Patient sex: M
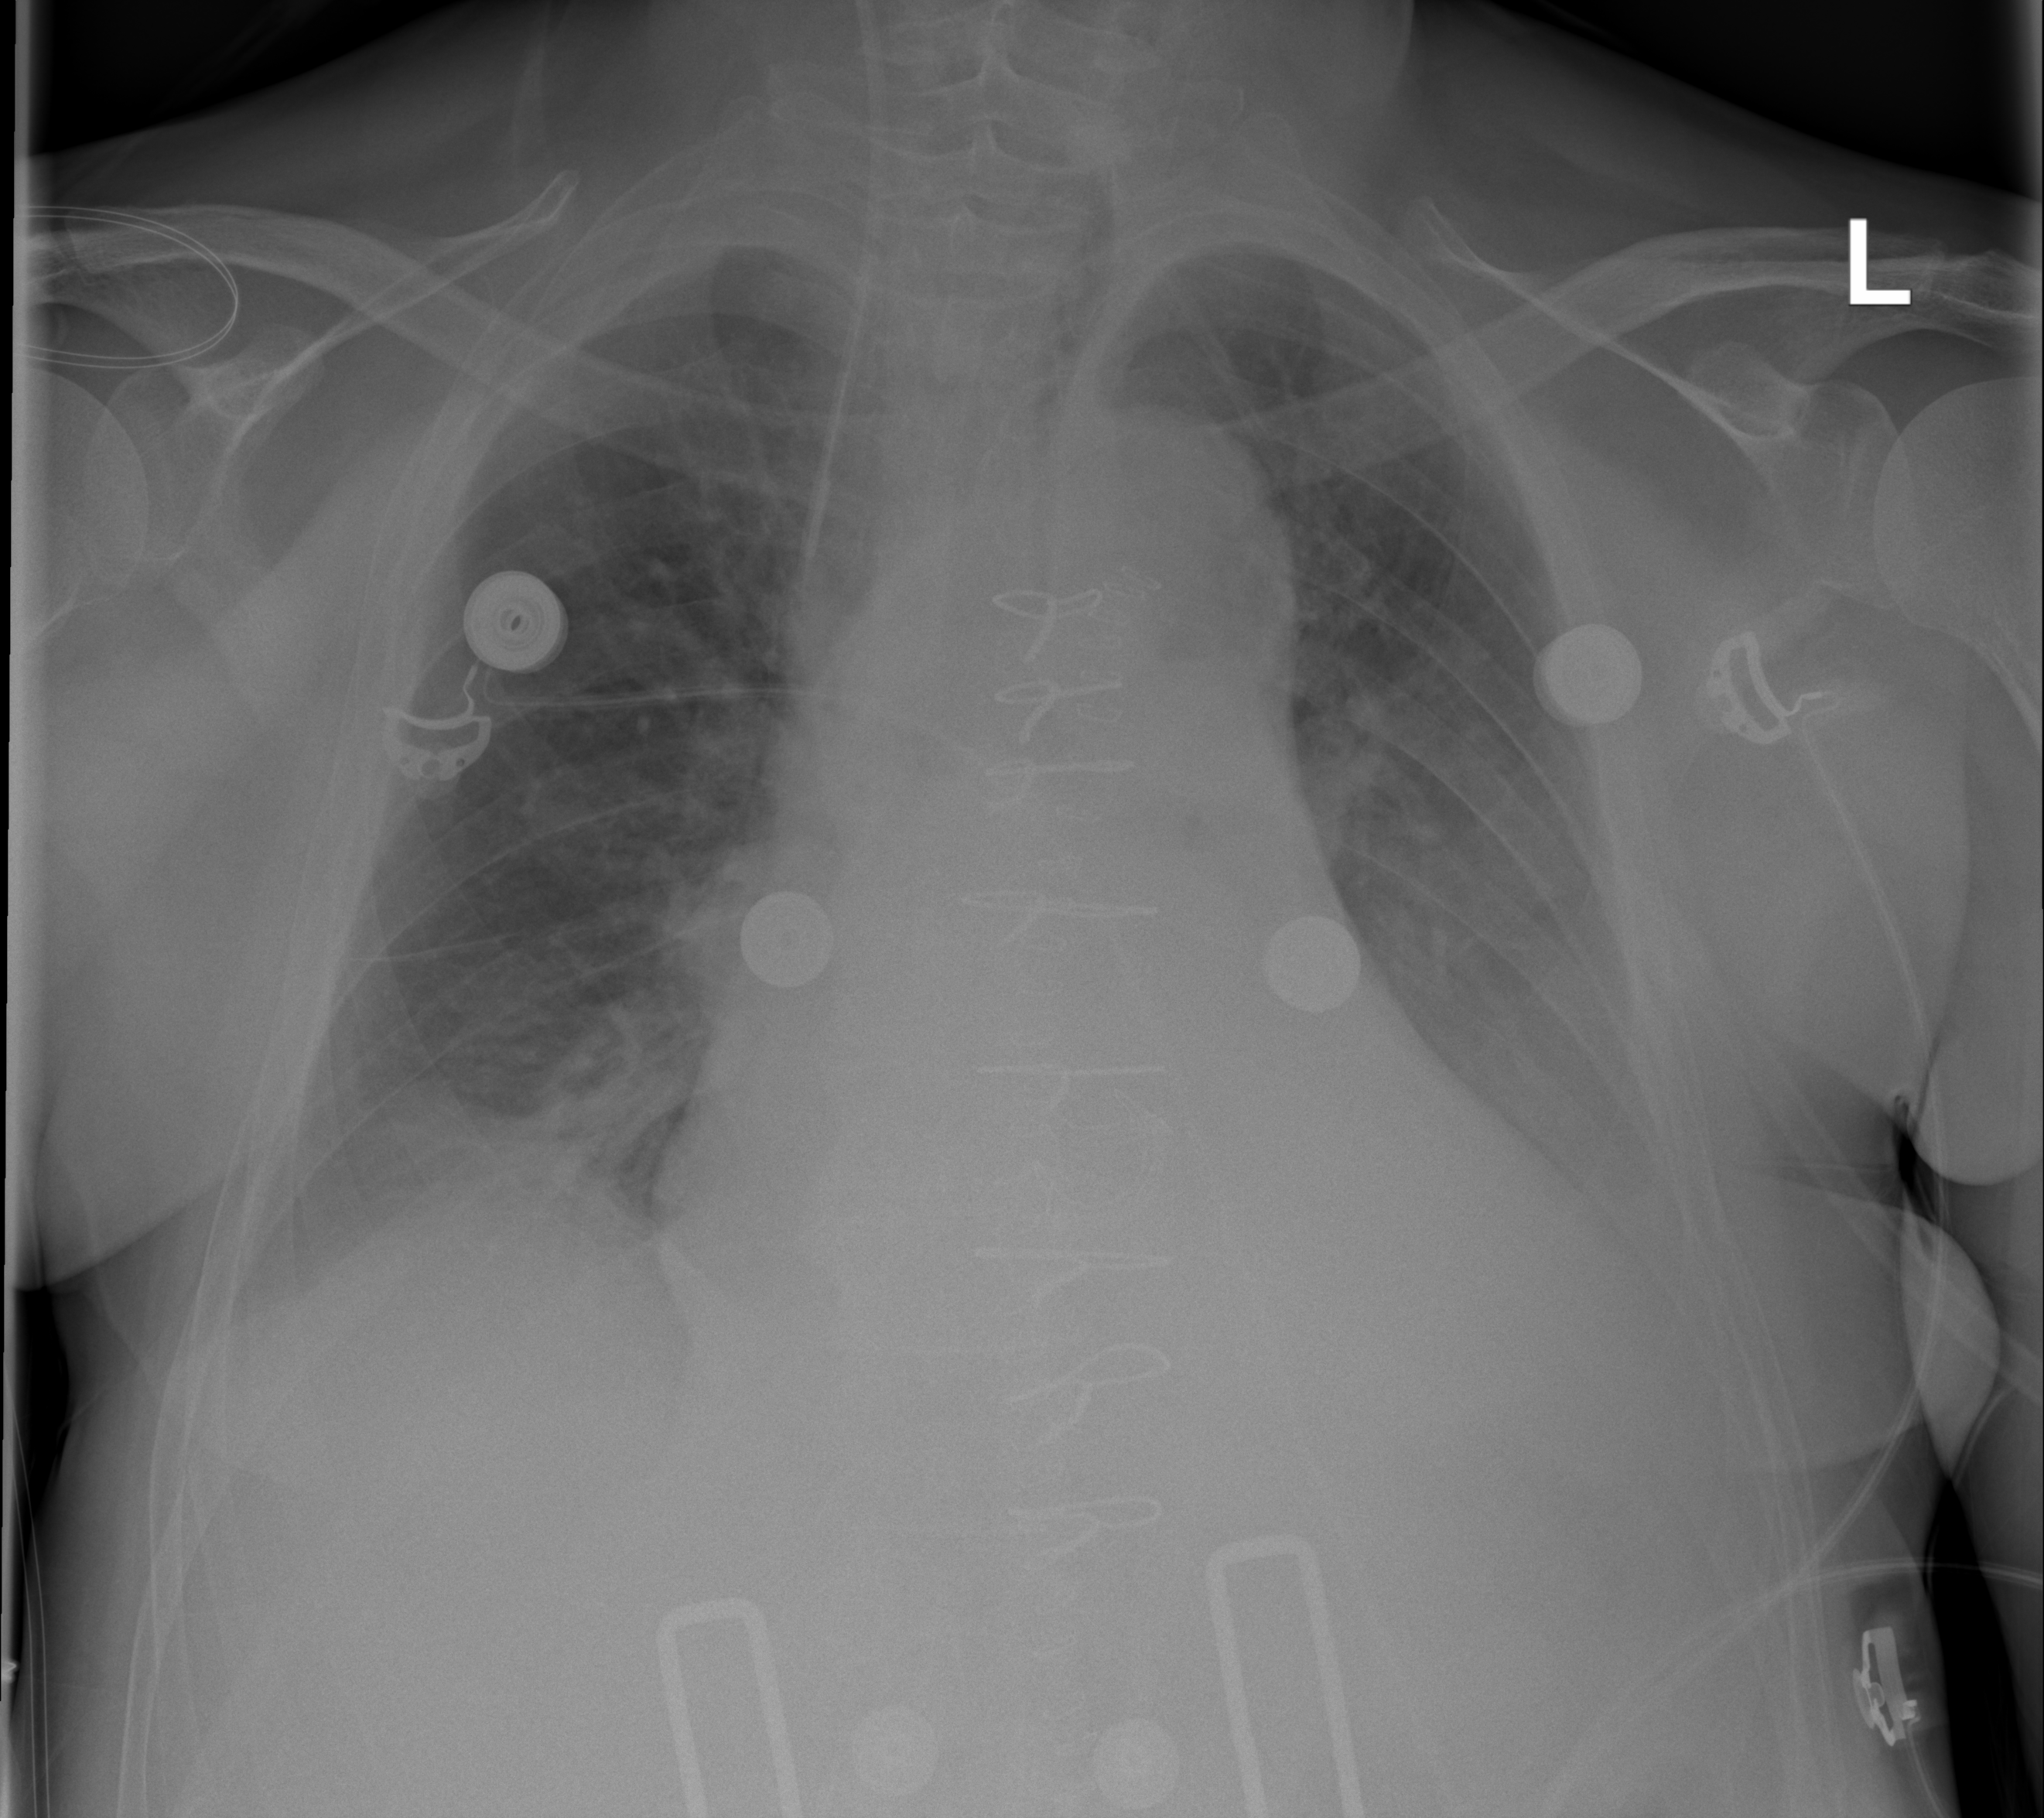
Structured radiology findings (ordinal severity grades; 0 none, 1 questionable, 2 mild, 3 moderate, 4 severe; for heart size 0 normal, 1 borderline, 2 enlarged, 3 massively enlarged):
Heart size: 2
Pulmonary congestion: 2
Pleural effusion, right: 2
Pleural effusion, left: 2
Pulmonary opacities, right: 0
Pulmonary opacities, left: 0
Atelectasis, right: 2
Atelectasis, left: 2